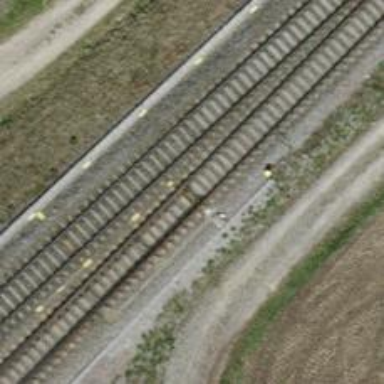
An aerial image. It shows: Railway switch.